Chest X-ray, PA view. Patient: 61 years old, sex F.
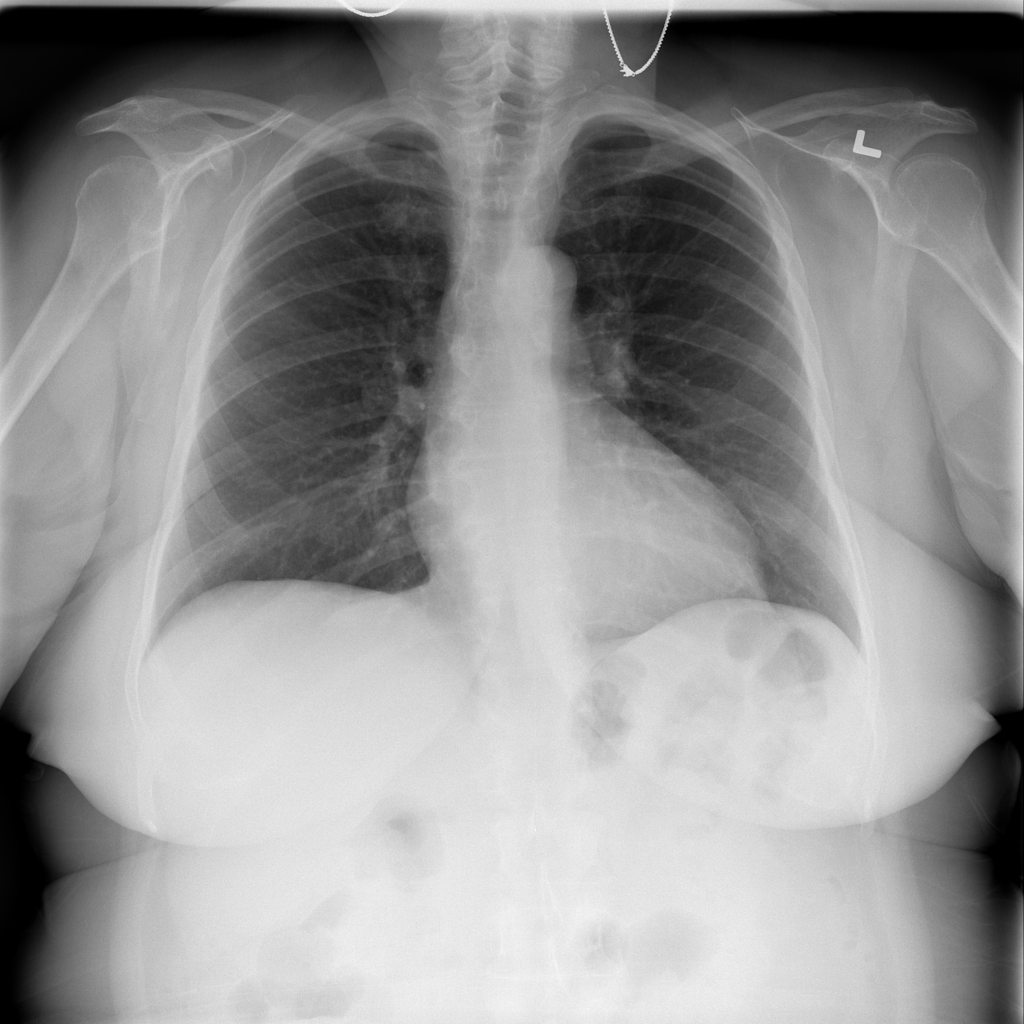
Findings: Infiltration